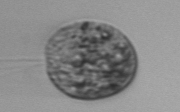
Label: Amoeba